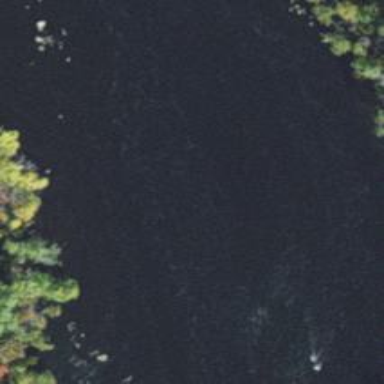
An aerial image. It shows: Rapids in the waterway.